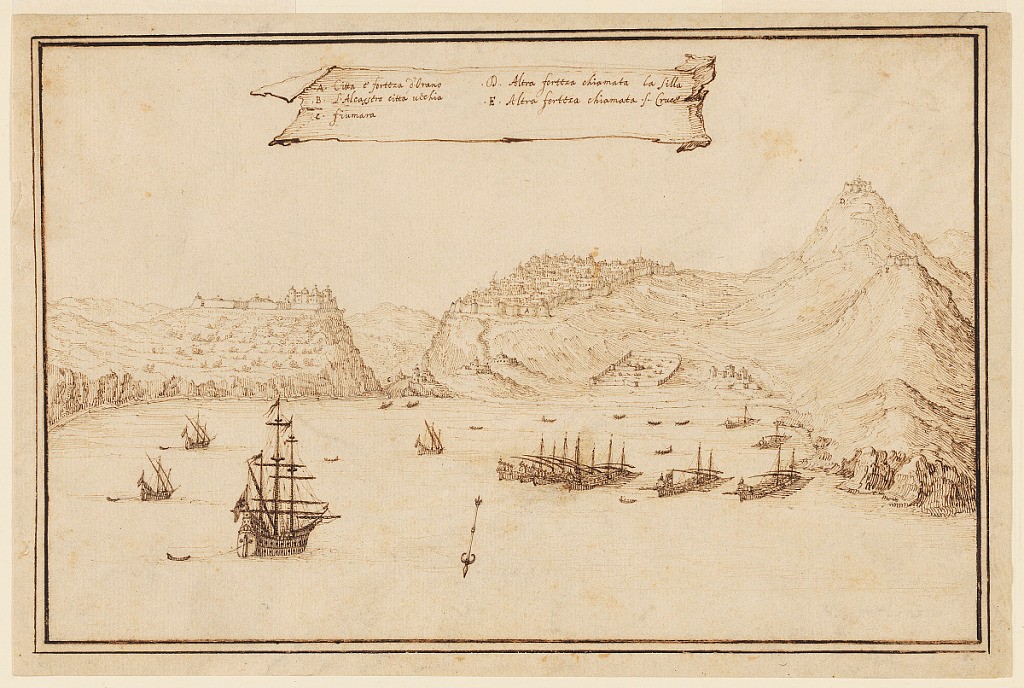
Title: Planometric View of Oran, Algeria
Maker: Jacques Callot, French, 1592–1635
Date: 1610–35
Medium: Pen and brown ink on cream laid paper
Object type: Drawing
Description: A body of water scattered with ships appears in the foreground, and mountains, with buildings atop, appear in the background. A large banner with text in Italian appears in the top center. The banner text includes letters indicating places that correspond to letters dispersed throughout the composition. An arrow indicating the direction of the map appears in the lower center.